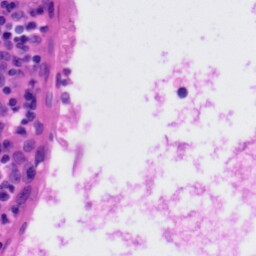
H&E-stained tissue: Tonsil